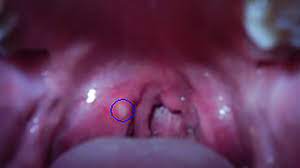
Condition: Mouth Ulcer